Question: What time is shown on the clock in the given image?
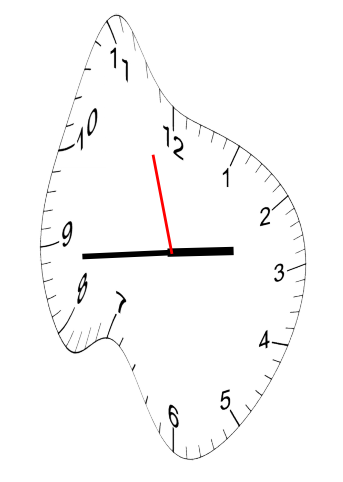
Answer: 02:43:57